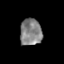
Tissue: skin
Cell type: Epithelial cells
Senescence score: 0.2175
Nuclear area (px): 569
Mean DAPI intensity: 131.255